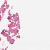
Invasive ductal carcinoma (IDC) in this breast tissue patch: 0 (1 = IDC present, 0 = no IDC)